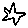
Label: star